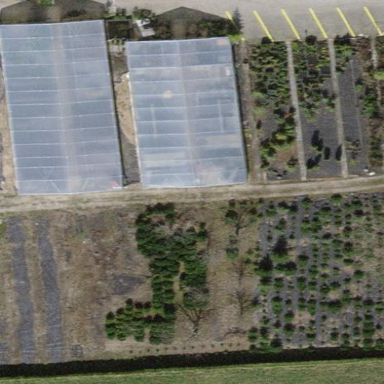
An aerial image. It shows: Greenhouse.